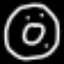
Label: donut